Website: home-depot
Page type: billing-address
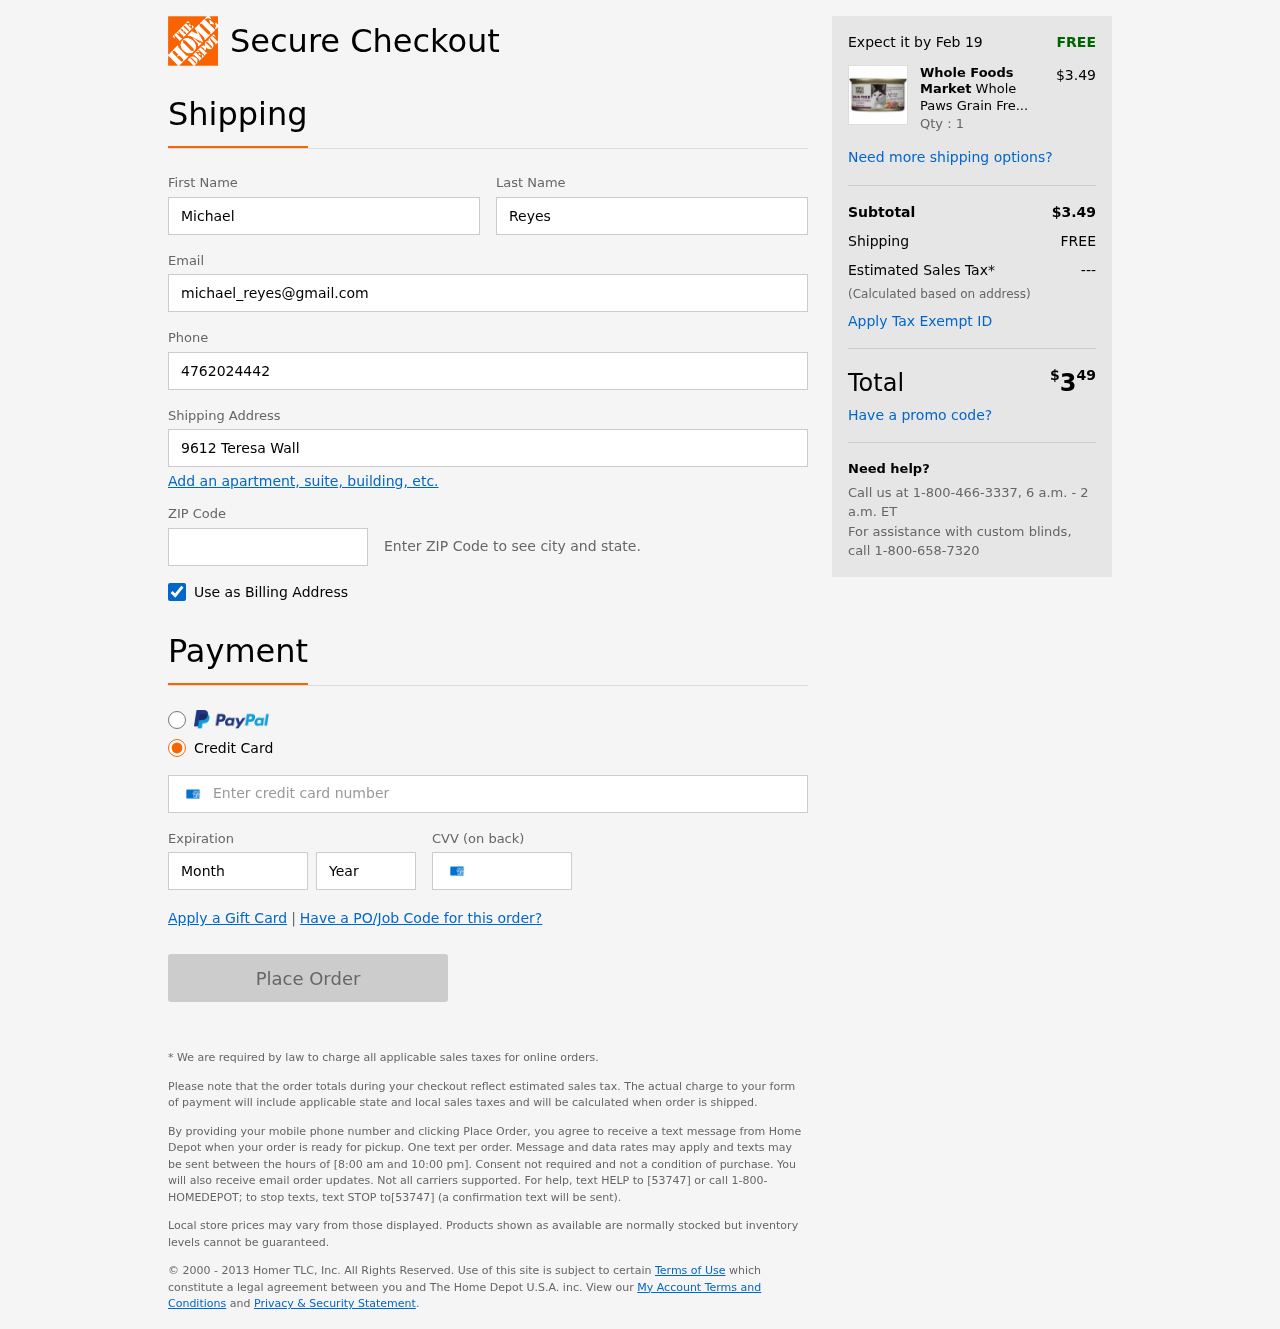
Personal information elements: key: PII_FIRSTNAME
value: Michael
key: PII_LASTNAME
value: Reyes
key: PII_EMAIL
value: michael_reyes@gmail.com
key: PII_PHONE
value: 4762024442
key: PII_STREET
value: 9612 Teresa Wall Apt. 620
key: PII_POSTCODE
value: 72455
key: PII_CARD_NUMBER
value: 3485 4114 5478 883
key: PII_CARD_EXPIRY_MONTH
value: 08
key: PII_CARD_CVV
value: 6345
Product elements: key: PRODUCT1_BRAND
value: Whole Foods Market
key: PRODUCT1_NAME
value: Whole Paws Grain Free Chicken & Giblets Dinner with Vegetables, 3 oz, 3 oz
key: PRODUCT1_PRICE
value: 3.49
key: PRODUCT1_QUANTITY
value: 1
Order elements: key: ORDER_DELIVERY_DATE
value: Feb 19
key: ORDER_SUBTOTAL
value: $3.49
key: ORDER_SHIPPING_COST
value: FREE
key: ORDER_TAX
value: ---
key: ORDER_TOTAL2
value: $349